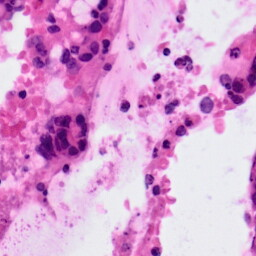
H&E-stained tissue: Colon